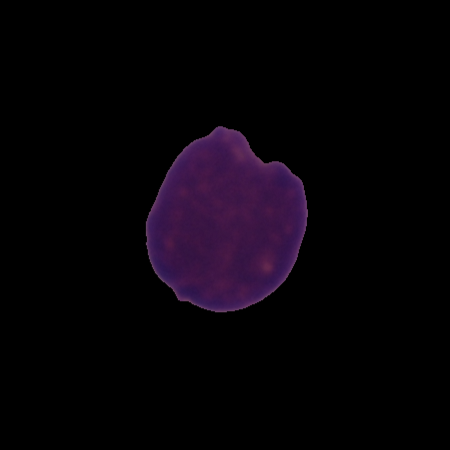
Label: healthy